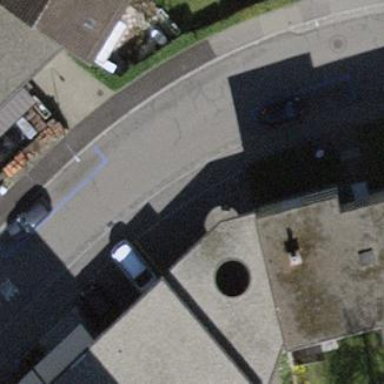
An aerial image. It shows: View of roof of building.